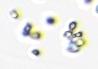
Label: Phaeocystis